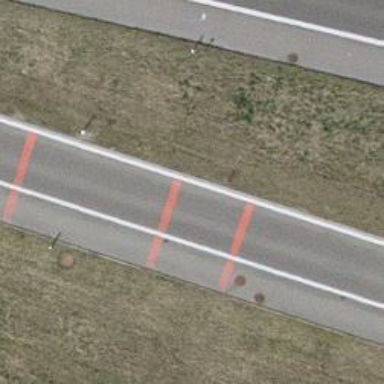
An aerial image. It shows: Rumble strip for traffic calming.